Interaction volume radius: 10 \u00c5
Interaction volume height: 50 \u00c5
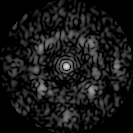
Disorder parameter: 0.5388